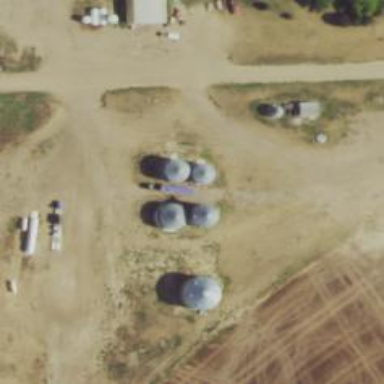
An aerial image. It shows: Silo.